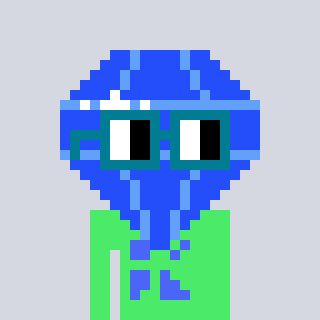
a pixel art character with square dark green glasses, a blue diamond-shaped head and a teal-colored body on a cool background